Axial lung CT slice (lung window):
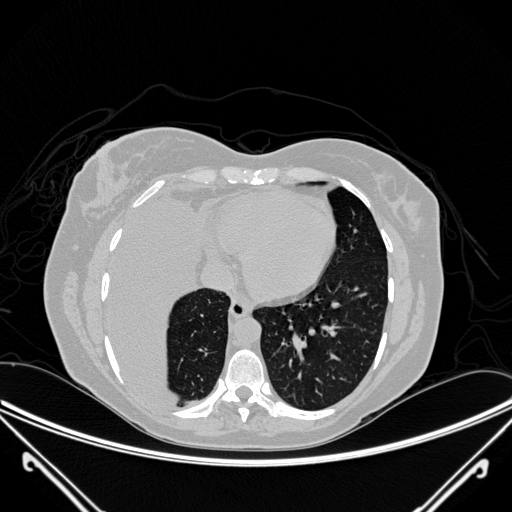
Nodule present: no